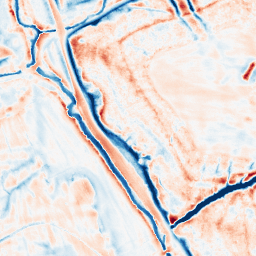
Category: edge_preserving
Decomposition family: bilateral
Decomposition parameters: d: 21
sigma_color: 25
sigma_space: 100
Upsampling method: regularized
Upsampling parameters: scale: 2
lambda_reg: 0.001
Upsampling scale: 2